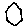
Label: hexagon